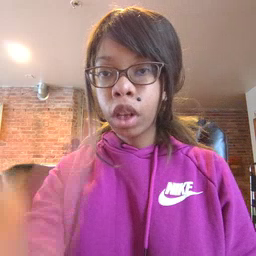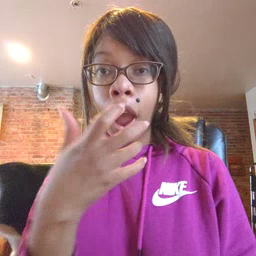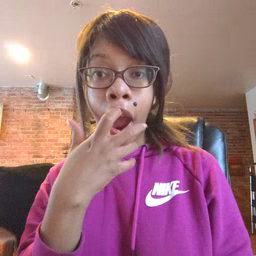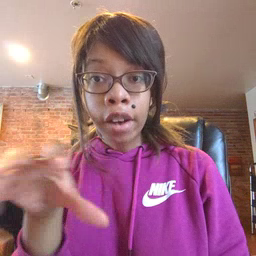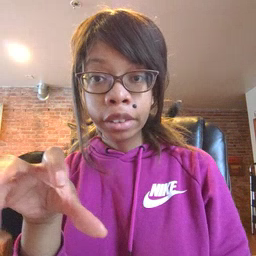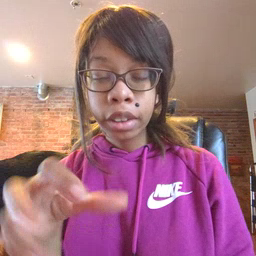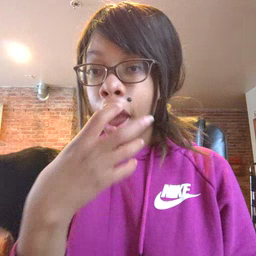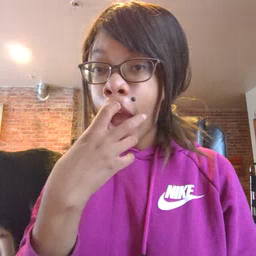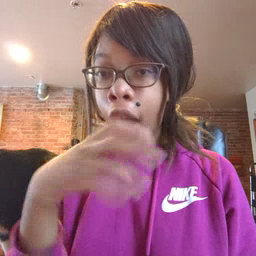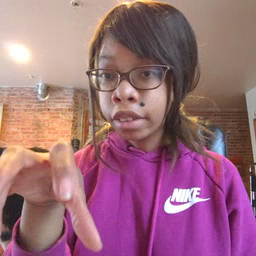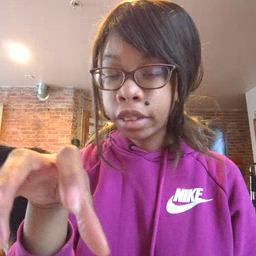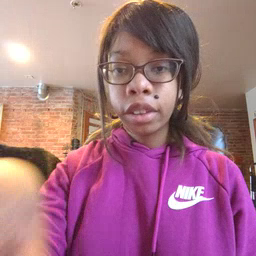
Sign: hot